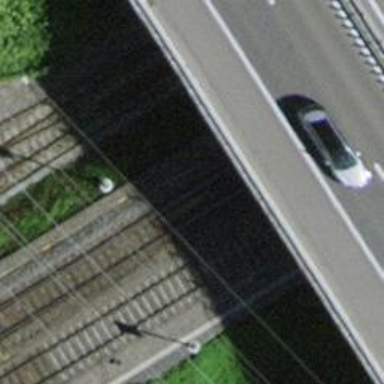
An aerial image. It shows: Railway switch.